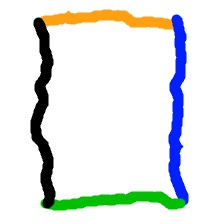
Shape: rectangle